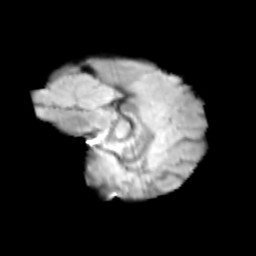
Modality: T2w
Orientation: sagittal
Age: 12
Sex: male
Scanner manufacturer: siemens
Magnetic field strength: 3 T
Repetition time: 3.8 s
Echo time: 0.07 s